Interaction volume radius: 5 \u00c5
Interaction volume height: 15 \u00c5
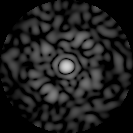
Disorder parameter: 0.8767